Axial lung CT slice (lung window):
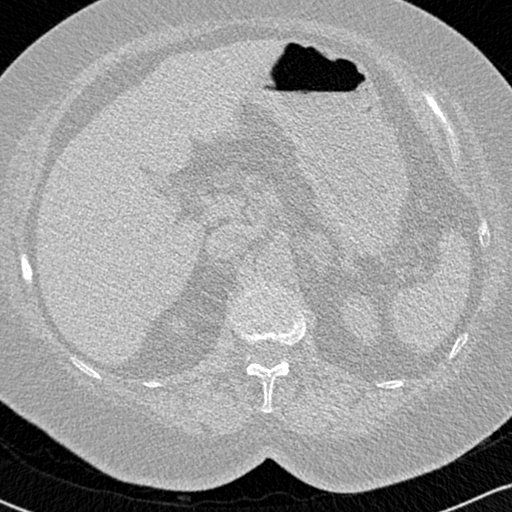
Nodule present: no